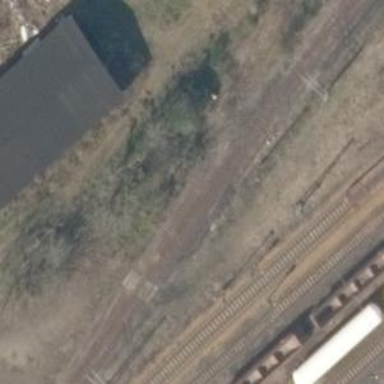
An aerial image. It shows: Railway yard used for servicing trains.